Question: I'm trying to access the following rectangularized item using the jQuery sortable plugin:

Currently my jQuery code looks like this (Note the question is about the even in the receive section):
'''
$( "#listA, #listB" ).sortable({
connectWith: ".connected_sortable",
delay: 100,
receive: function(event, ui) {
alert(ui.item.text());
}
}).disableSelection();
'''
HTML:
'''
<ul id="listA" class="connected_sortable ui-sortable">
<li>
<div id="4">
Test Text
</div>
</li>
</ul>
'''
How would I access that id using the alert? I tried 'alert(ui.item.context.childNodes.id)' and the alert returns an 'undefined'.
edits: added HTML and clarified the question abit.
Thank you!
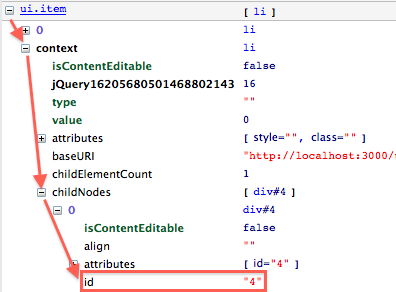
Answer: Try this way:
'''
alert(ui.item.context.childNodes[0].id)
'''